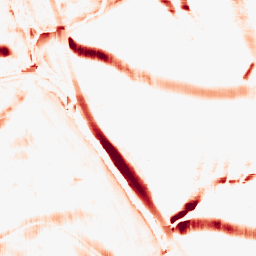
Category: morphological
Decomposition family: morphological_rect
Decomposition parameters: operation: opening
width: 20
height: 20
Upsampling method: sinc_hamming
Upsampling parameters: scale: 4
kernel_size: 8
Upsampling scale: 4